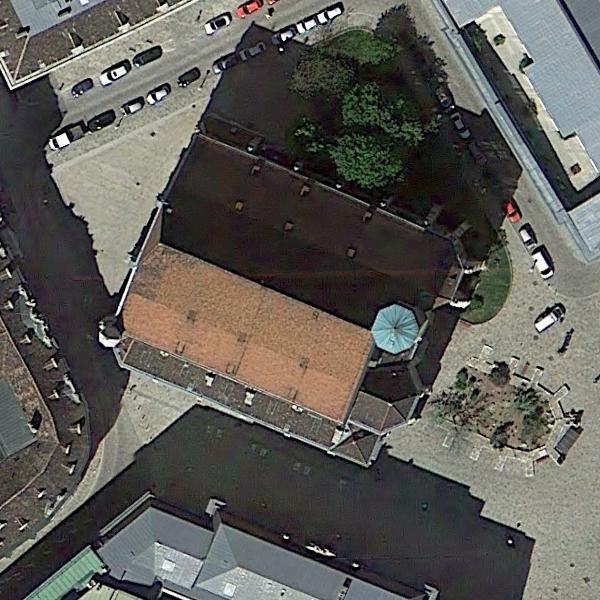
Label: Church